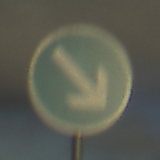
Verkehrszeichen: VorgeschriebeneVorbeifahrtRechts
Umgebung: Outdoor, Nature
Tageszeit: SunriseSunset
Wetter: PartlyCloudy
Licht: Natural
Jahreszeit: NotSpecified
Kontrast: HighContrast